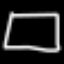
Label: square